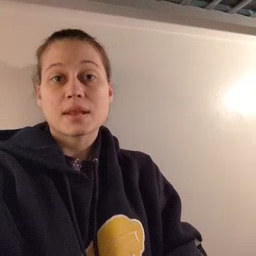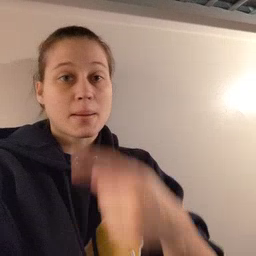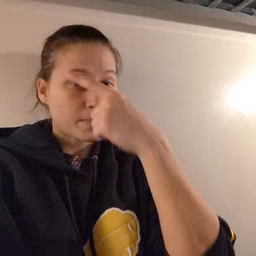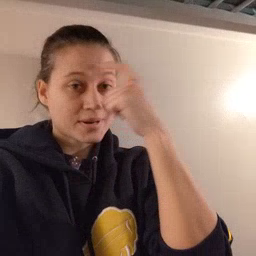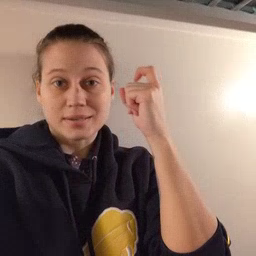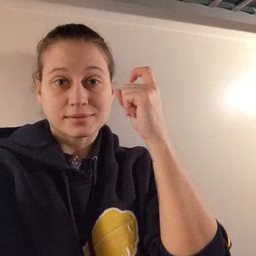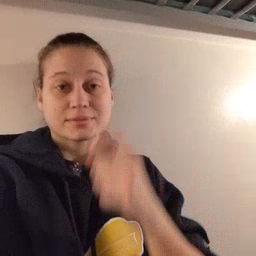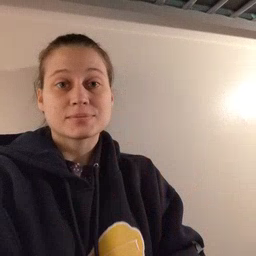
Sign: because